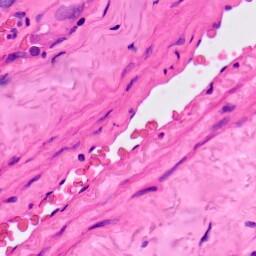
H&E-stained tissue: Lung